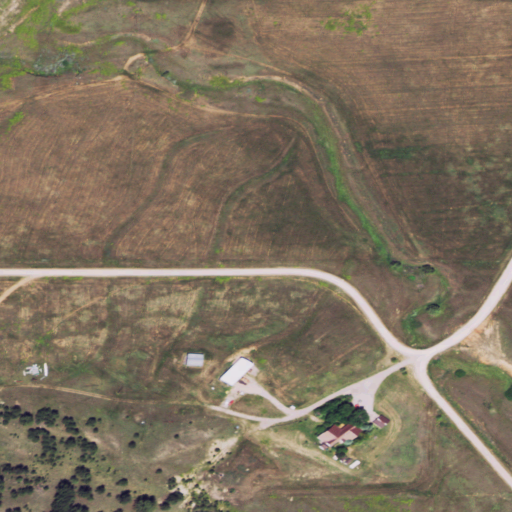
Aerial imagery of valley in Wyoming named Ferguson Canyon containing grassland, shrub, evergreen forest, open development, and low intensity development